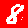
Digit: 8